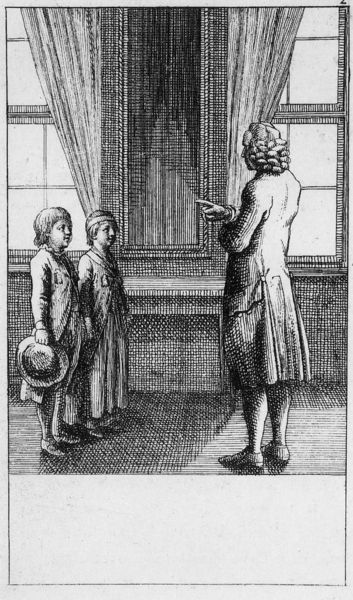
Titel: Natürliche und affectirte Handlungen des Lebens, 1. Folge, Blatt 2, Der Unterricht
Künstler: Daniel Nikolaus Chodowiecki
Institution: Berlin, Staatliche Museen, Kupferstichkabinett
Schlagwörter: hand, mann, schatten, weiß, menschen, mädchen, fenster, glas, grau, hut, kleid, licht, pfeiler, raum, schwarz, zeichnung, zimmer, rock, hose, jacke, wand, barock, spiegel, vorhang, haare, mantel, familie, vater, locken, kinder, perücke, zwei, disziplin, lehrer, linien, gardinen, vorhänge, zeigefinger, junge, tusche, sprossen, jungs, schraffur, stich, schwarzweiß, belehren, schüler, manteö, kupferstich, schwerz, paneele, tadel, erzieher, kupferstichstich, tadeln